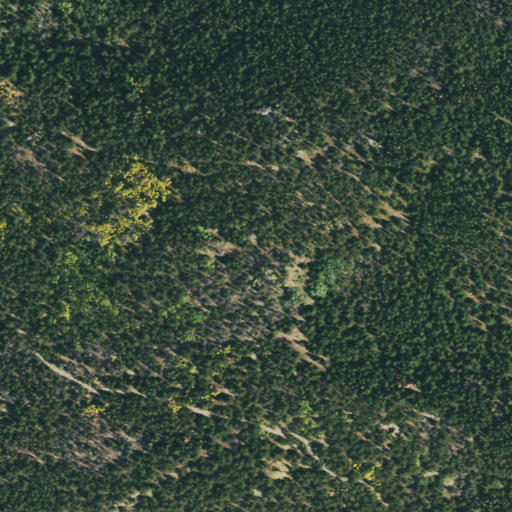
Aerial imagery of mountain in Colorado named Boulder County Hill containing only evergreen forest